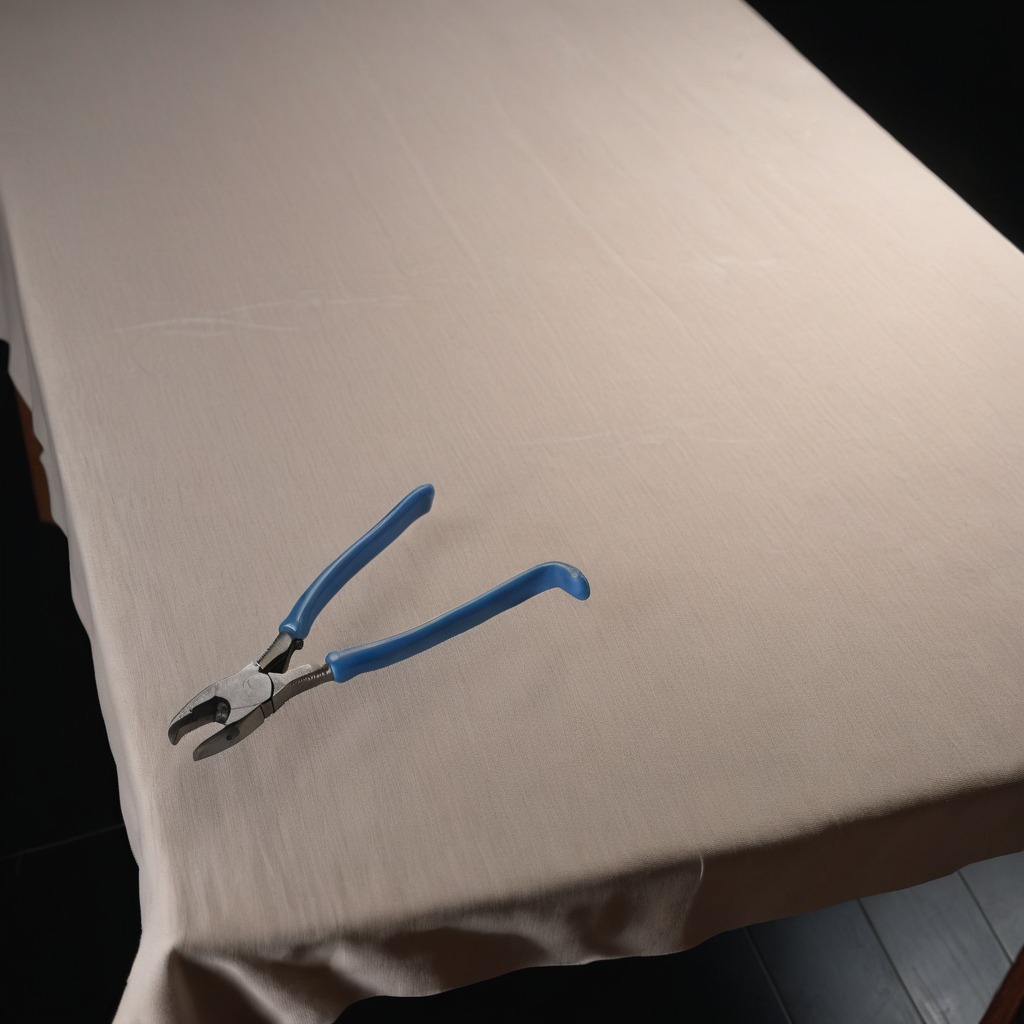
A plier is lying on the wooden table.